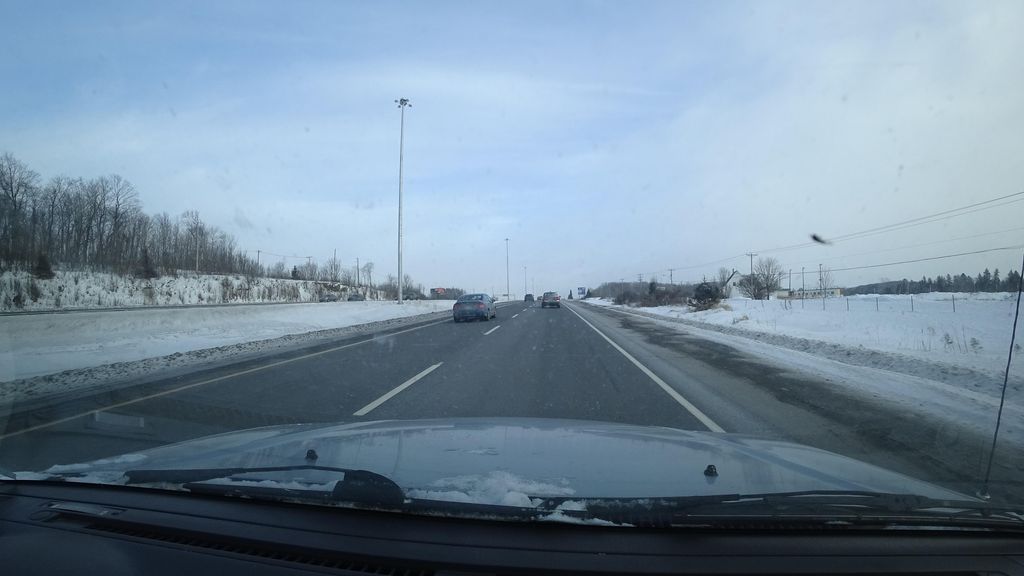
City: quebec_city